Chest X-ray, PA view. Patient: 72 years old, sex M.
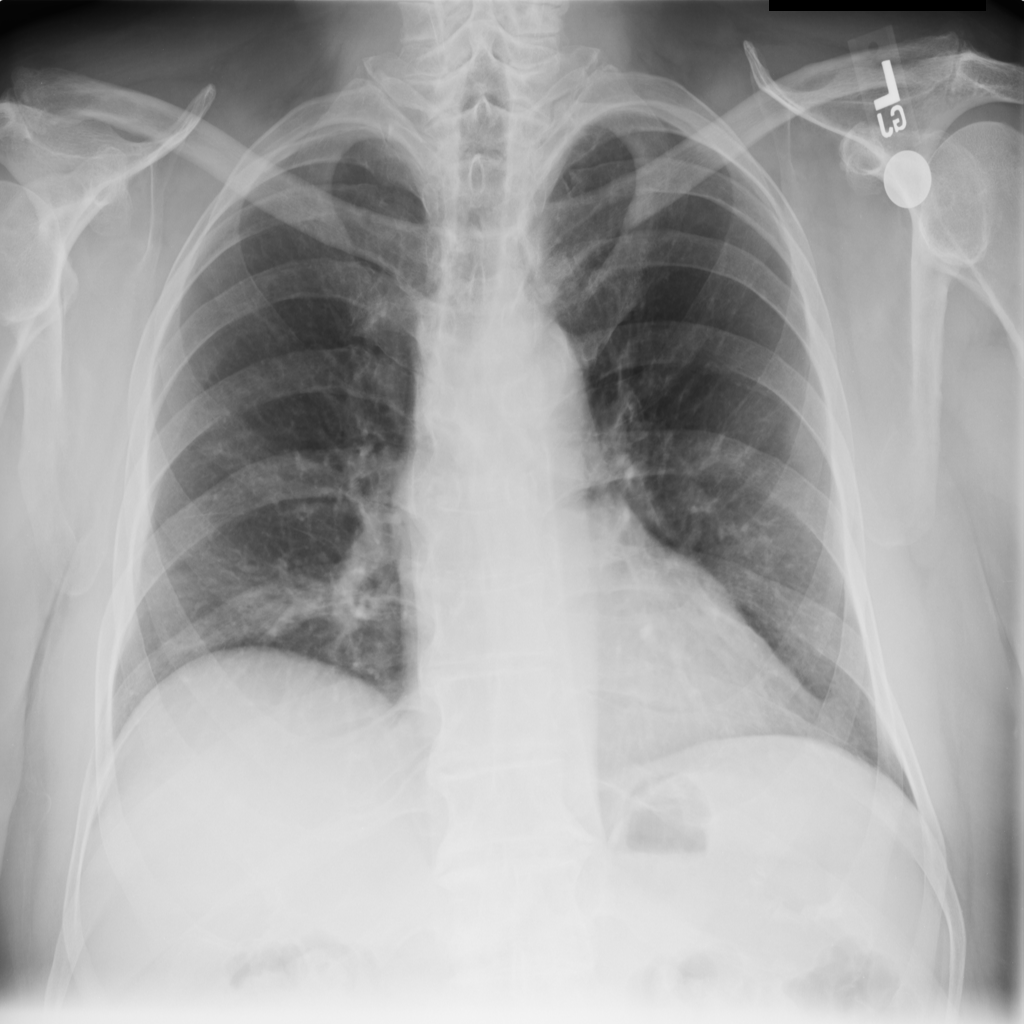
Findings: No Finding